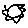
Label: sun